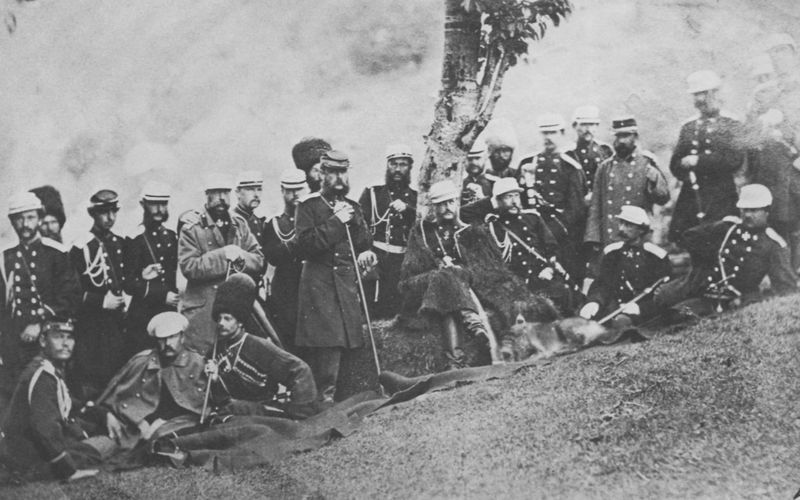
Titel: Großfürst Michael, der Bruder Alexanders II. und Vizekönig Kaukasiens (1862-1882), mit seinem Stab während eines Feldzugs in dieser Region
Künstler: Russischer Photograph
Standort: London
Institution: John Vere Brown
Schlagwörter: baum, berg, blätter, gruppe, himmel, laub, mann, umhang, weiß, wolken, menschen, sitzen, grau, hut, hüte, männer, schwarz, blick, gras, gürtel, hund, rasen, wiese, haube, bart, bärte, gesichter, kappe, kappen, mütze, mützen, augen, gesicht, pelz, stehen, hände, baumstamm, birke, feld, hügel, stamm, rauch, boden, mantel, decke, front, stock, liegen, stab, abhang, russland, hang, dunst, nebel, pause, rast, böschung, franzosen, krieg, soldaten, nasen, knöpfe, foto, fotografie, photographie, schwarz-weiss, militär, uniform, uniformen, jacken, mäntel, reihe, engländer, degen, orden, stiefel, hauben, armee, schnautzer, photo, helme, hellgrau, rinde, troddel, kapelle, pelzmütze, aufnahme, kompanie, vollbärte, geicht, lager, russisch, decken, staab, gruppenfoto, bürgerkrieg, ruhepause, grppe, trensen, knlpfe